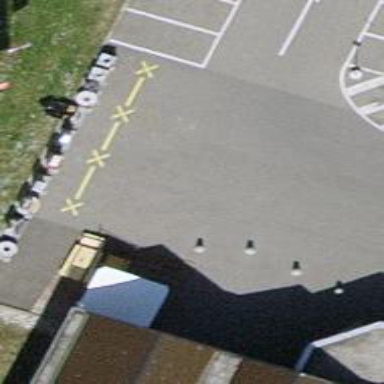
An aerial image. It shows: Block barrier.